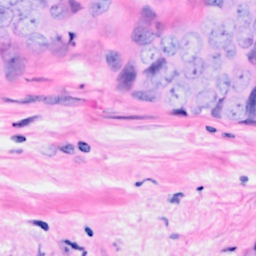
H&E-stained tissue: Breast